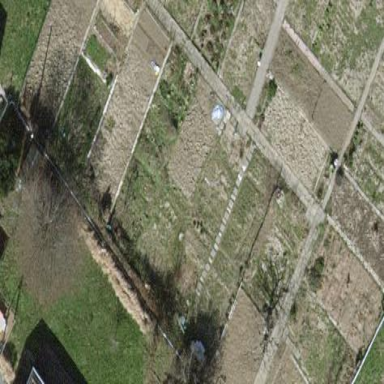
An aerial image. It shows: Plot within allotments.